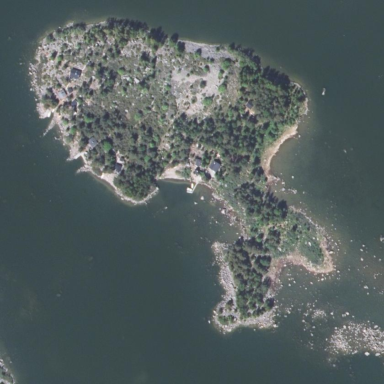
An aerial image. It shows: Islet located along the natural coastline.